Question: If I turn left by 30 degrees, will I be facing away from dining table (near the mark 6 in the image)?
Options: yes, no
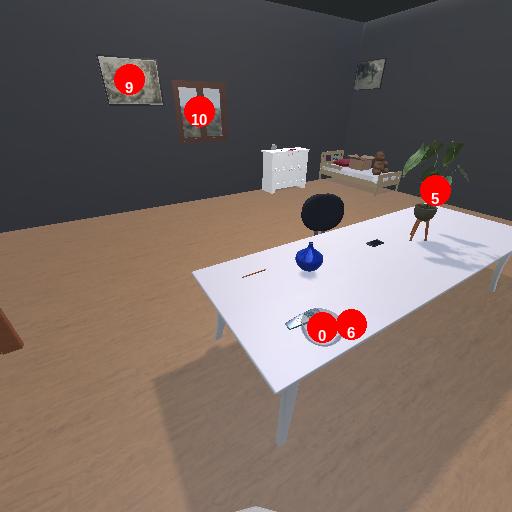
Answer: yes